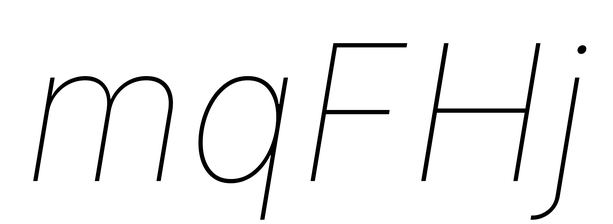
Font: Inter-Italic_Thin_Italic